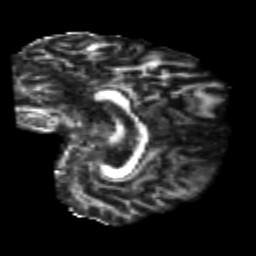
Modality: FA
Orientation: sagittal
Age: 24
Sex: male
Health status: healthy
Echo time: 0.074 s